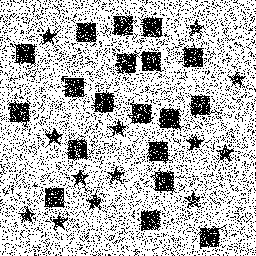
Squares: 19
Triangles: 0
Stars: 13
Total shapes: 32